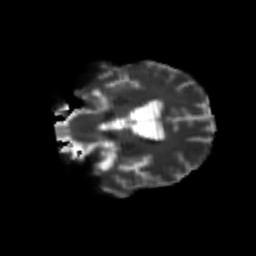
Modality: T2w
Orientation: coronal
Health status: ill
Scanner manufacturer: siemens
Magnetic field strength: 3 T
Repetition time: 6.8 s
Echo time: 0.097 s